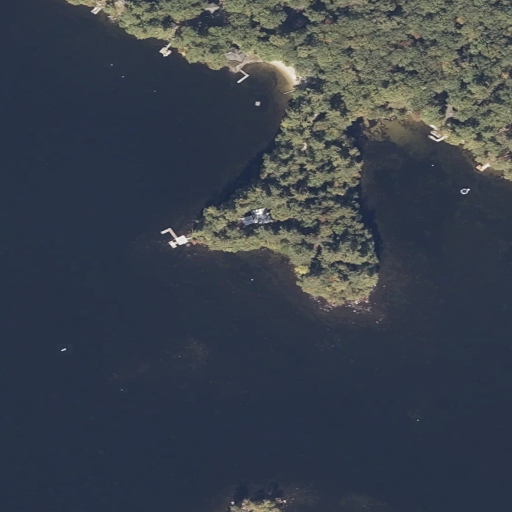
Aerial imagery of cape in Maine named Adams Point containing open water, mixed forest, open development, evergreen forest, herbaceous wetlands, and woody wetlands